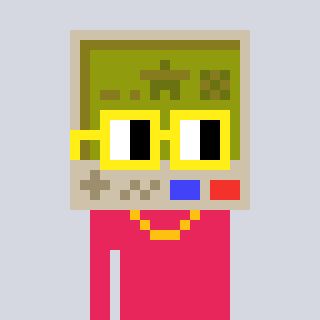
a pixel art character with square yellow glasses, a gameboy-shaped head and a redpinkish-colored body on a cool background